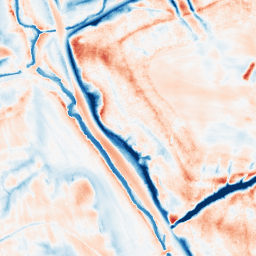
Category: edge_preserving
Decomposition family: guided
Decomposition parameters: radius: 8
eps: 0.01
Upsampling method: edge_directed
Upsampling parameters: scale: 4
Upsampling scale: 4